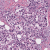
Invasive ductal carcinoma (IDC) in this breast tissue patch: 1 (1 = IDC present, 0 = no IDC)